Question: I am developing an ecommerce website with Django. In my home page displayed product cards as you see in the below image.

This product image in each card I take from my Product model (image field). When I hover over this image on the home page, the image is changing to another image. That is for I need another image, and I want to take the next image (display when I hover over) from my Product_images model. But I don't know how to do that.
'''
from django.urls import path
from . import views
from django.conf.urls.static import static
urlpatterns =
path('', views.home_page, name='amd-home'),
path('product/<int:id>/', views.product_detail, name='product-detail'),
path('about/', views.about, name='amd-about'),
]
'''
'''
from django.shortcuts import render, get_object_or_404
from django.views.generic import ListView, DetailView
from django.http import HttpResponse
from .models import Product, Product_image, Product_details
def home_page(request):
products = Product.objects.all()
images = Product_image.objects.all()
context = {'products':products, 'images':images}
return render(request, 'product/home.html', context)
'''
'''
from django.db import models
from django.utils import timezone
from django.contrib.auth.models import User
class Category(models.Model):
name = models.CharField(max_length=200)
parent_id = models.IntegerField(default=0)
description = models.TextField()
image = models.ImageField(upload_to='uploads/')
def __str__(self):
return f'{self.name}'
class Brand(models.Model):
name = models.CharField(max_length=200)
description = models.CharField(max_length=400)
image = models.ImageField(upload_to='uploads/')
def __str__(self):
return f'{self.name}'
class Product(models.Model):
title = models.CharField(max_length=200)
image = models.ImageField(upload_to='uploads/', blank=True, null=True)
sku = models.CharField(max_length=200)
price = models.IntegerField(default=0)
price_old = models.IntegerField(default=0)
description = models.TextField()
status = models.BooleanField(default=False)
date_posted = models.DateTimeField(auto_now_add=True)
internal_storage = models.CharField(max_length=50, blank=True, null=True, default=None)
ram = models.CharField(max_length=50, blank=True, null=True, default=None)
user = models.ForeignKey(User, on_delete=models.CASCADE)
brand = models.ForeignKey(Brand, on_delete=models.CASCADE)
category = models.ForeignKey(Category, on_delete=models.CASCADE)
def __str__(self):
return f'{self.title}, {self.description}'
class Product_image(models.Model):
image = models.ImageField(upload_to='uploads/')
product = models.ForeignKey(Product, on_delete=models.CASCADE)
def __str__(self):
return f'{self.product.title} image'
'''
my template file is a very large file, so I only insert the element where I get an image from the Product model (this code word fine), but I don't know how to write code to take images from my Product_image model.
'''
{% for product in products %}
<a href="{% url 'product-detail' product.id %}"><img alt="" src="{{ product.image.url }}"></a>
{% endfor %}
'''
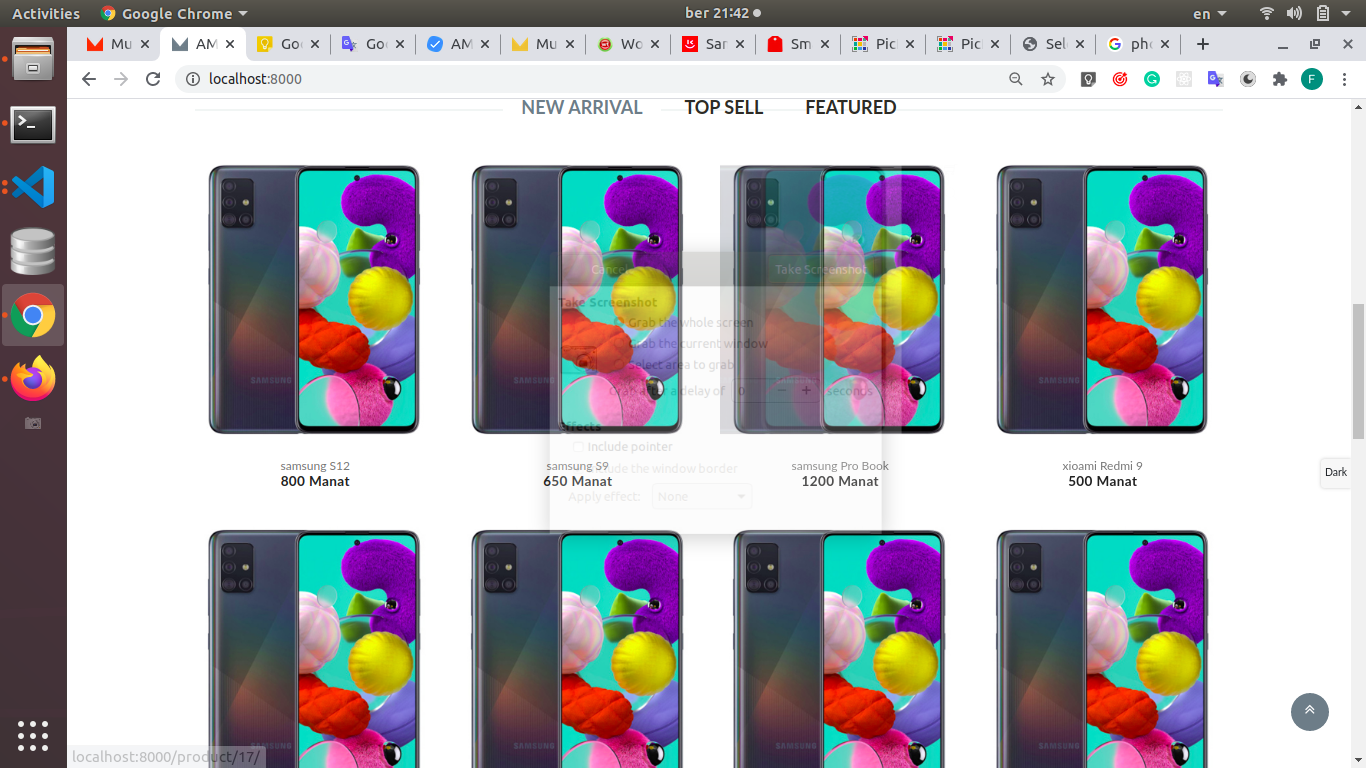
Answer: First, in your model you can give a related_name field like :
'''
class Product_image(models.Model):
image = models.ImageField(upload_to='uploads/')
product = models.ForeignKey(Product, on_delete=models.CASCADE, related_name="product_images)
def __str__(self):
return f'{self.product.title} image'
'''
Then you can access the product's images in template like:
'''
{% for product in products %}
<a href="{% url 'product-detail' product.id %}"> </a>
{% for image in product.product_images.all %}
<img alt="" src="{{ image.image.url }}">
{% endfor %}
{% endfor %}
'''
PS: You dont have to return all Product_image quesryset from the view
Expanding on the answer, if you want to order the images there are different approaches you can take:
Method1:
'''
class Product_image(models.Model):
image = models.ImageField(upload_to='uploads/')
product = models.ForeignKey(Product, on_delete=models.CASCADE, related_name="product_images)
time_created = models.DateTimeField(null=True, blank=True)
def __str__(self):
return f'{self.product.title} image'
class Meta:
ordering = ['time_created']
'''
This will order the query set from first created to last . If you don't want to add a time created field you can also choose to order by id.
Method2:
Add a property to your Product model:
'''
class Product:
....
@property
def sorted_image_set(self):
return self.product_images.order_by('time_created')
'''
Then you can access this property from the template
'''
{% for image in product.sorted_image_set %}
'''
Method 3 :
Creating a custom template tag to support order_by in template
'''
@register.filter
def order_by(queryset, args):
args = [x.strip() for x in args.split(',')]
return queryset.order_by(*args)
'''
Then you can do :
'''
{% for image in product.product_images|order_by:"time_created" %}
'''
After the list has been ordered you can access it just by the array indexes like for example images[0] or images[1]